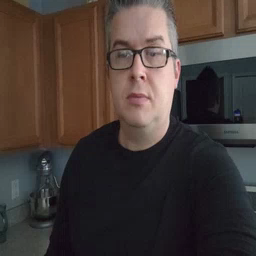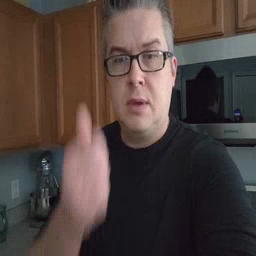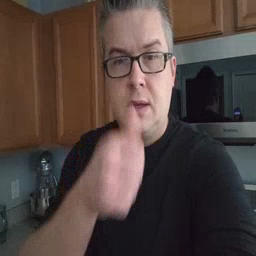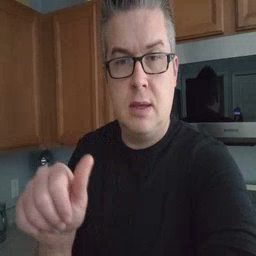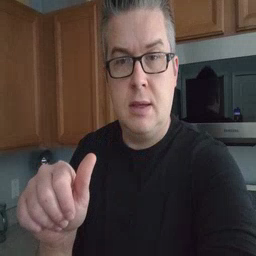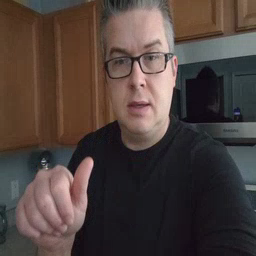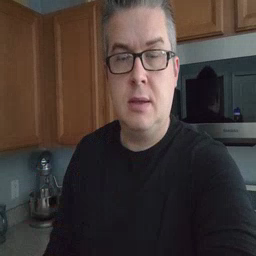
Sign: any